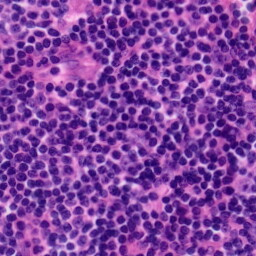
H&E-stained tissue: Tonsil